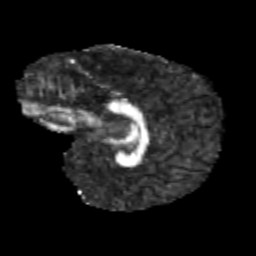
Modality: FA
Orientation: sagittal
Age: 12
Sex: male
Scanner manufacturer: siemens
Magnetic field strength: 3 T
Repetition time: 3.8 s
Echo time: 0.07 s